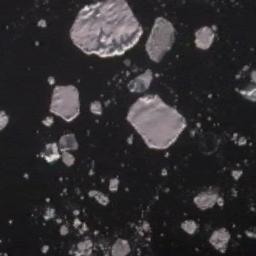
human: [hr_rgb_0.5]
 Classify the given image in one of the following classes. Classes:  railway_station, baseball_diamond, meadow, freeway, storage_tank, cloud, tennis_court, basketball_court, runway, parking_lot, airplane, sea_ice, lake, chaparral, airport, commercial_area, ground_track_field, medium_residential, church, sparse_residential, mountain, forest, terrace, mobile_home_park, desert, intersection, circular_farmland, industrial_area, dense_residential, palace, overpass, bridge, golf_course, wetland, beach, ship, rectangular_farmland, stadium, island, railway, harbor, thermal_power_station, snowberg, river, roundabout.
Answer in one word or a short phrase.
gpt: sea_ice